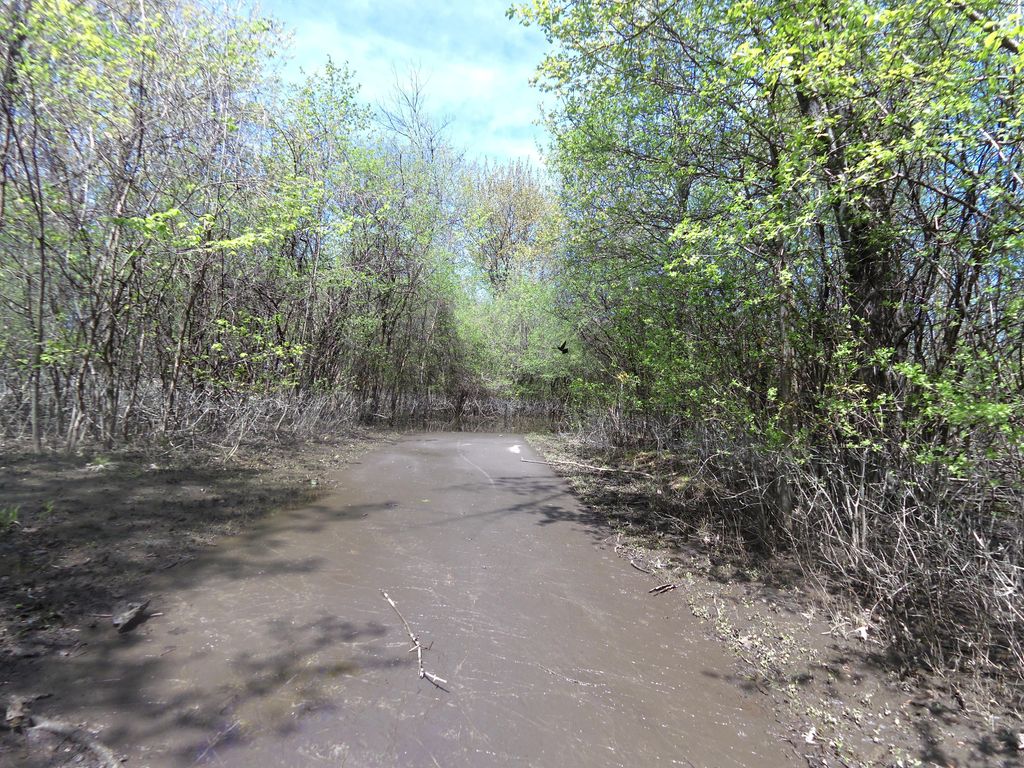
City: ottawa-gatineau